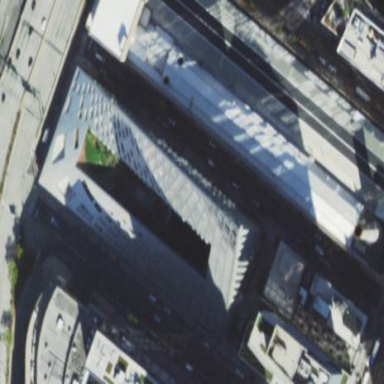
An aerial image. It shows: Building with skillion roof style. It includes parts.